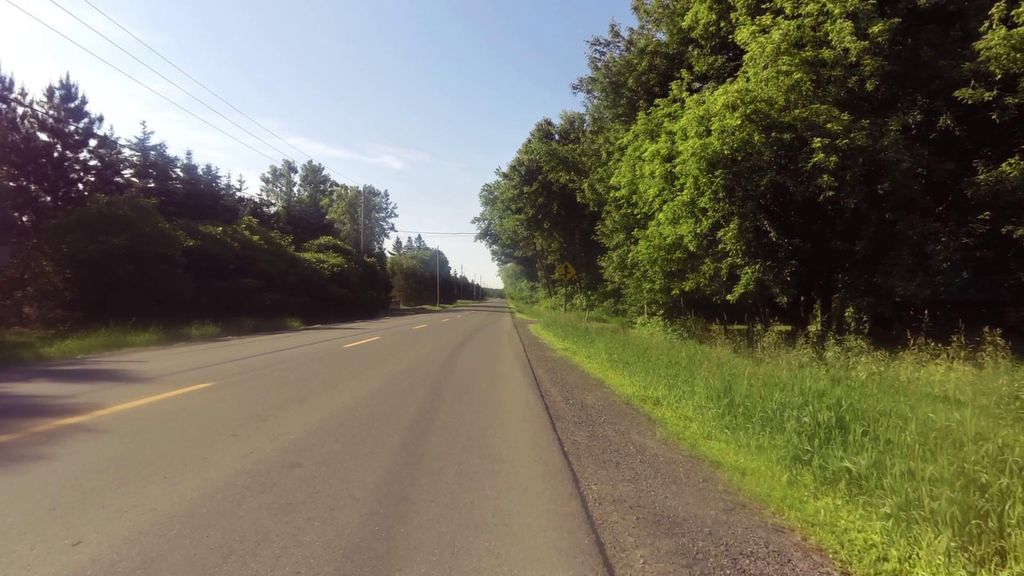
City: ottawa-gatineau